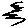
Label: zigzag